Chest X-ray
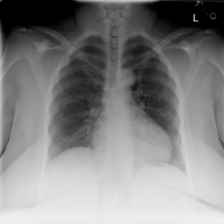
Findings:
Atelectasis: negative
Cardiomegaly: positive
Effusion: negative
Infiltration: negative
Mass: negative
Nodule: negative
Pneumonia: negative
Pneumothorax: negative
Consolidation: negative
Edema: negative
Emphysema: negative
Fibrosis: negative
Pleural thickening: negative
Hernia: negative